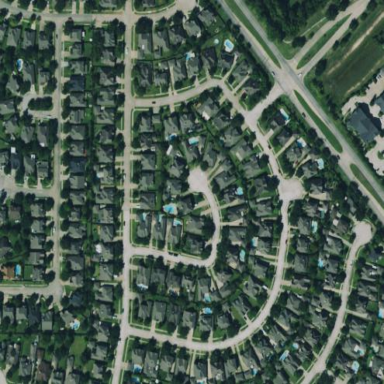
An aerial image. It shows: Residential neighbourhood.